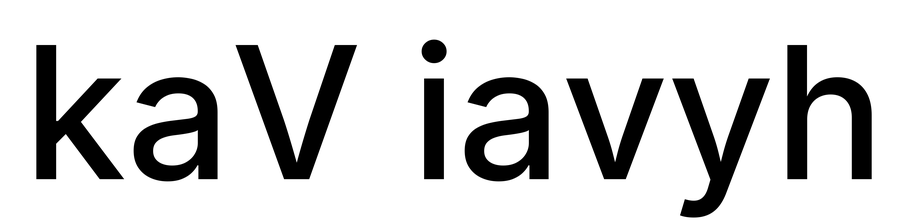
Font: Inter_Medium